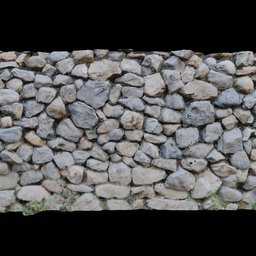
Label: architecture